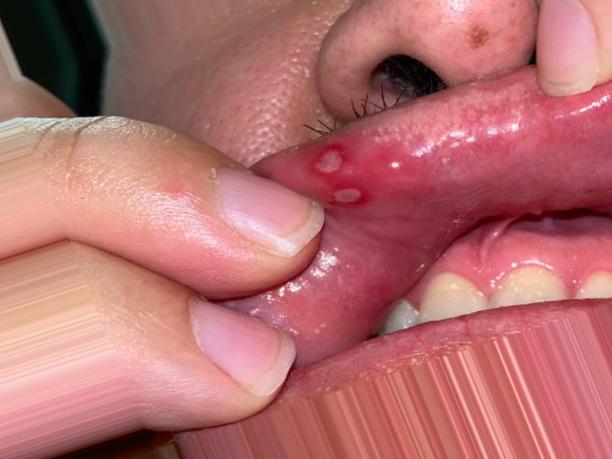
Condition: Mouth Ulcer